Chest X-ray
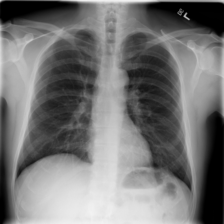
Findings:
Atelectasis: negative
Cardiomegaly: negative
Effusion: negative
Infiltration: negative
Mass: negative
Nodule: negative
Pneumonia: negative
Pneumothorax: negative
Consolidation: negative
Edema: negative
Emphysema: negative
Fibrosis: negative
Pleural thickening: negative
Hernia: negative